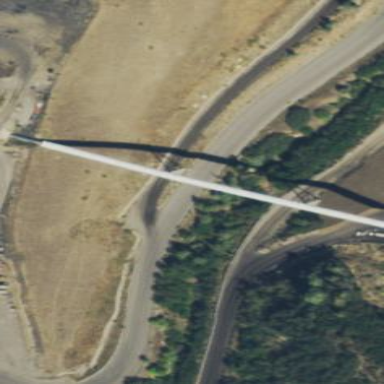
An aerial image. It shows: Conveyor belt that is man-made.